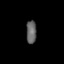
Tissue: lung
Cell type: Endothelial cells
Senescence score: 0.5617
Nuclear area (px): 235
Mean DAPI intensity: 96.813